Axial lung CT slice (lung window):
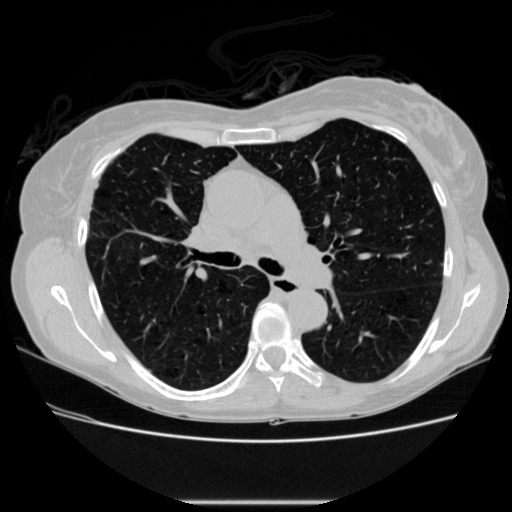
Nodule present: no